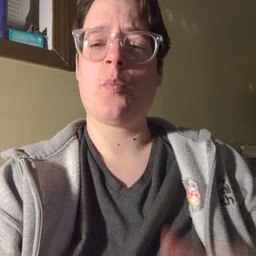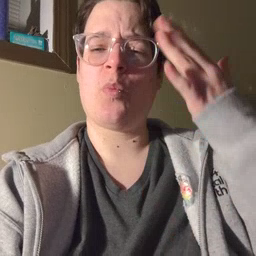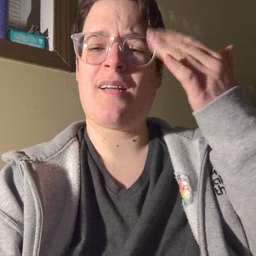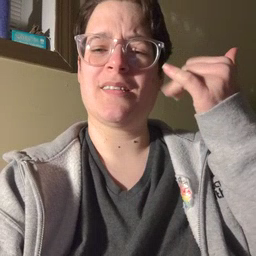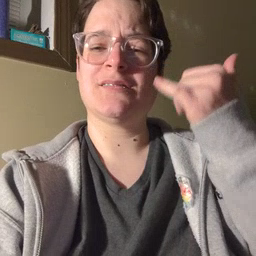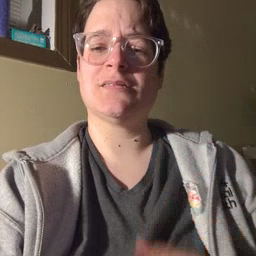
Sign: why